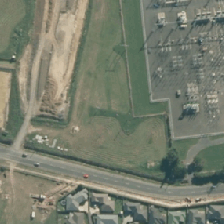
Land cover: urban_parkland